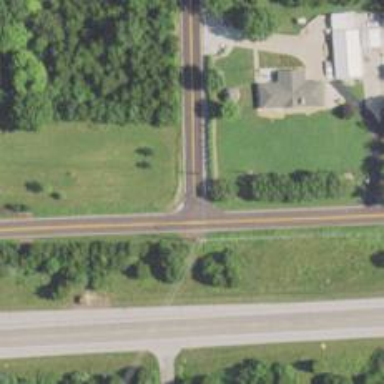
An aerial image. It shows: Road with stop sign.